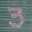
Label: 3